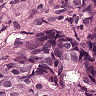
Metastatic tissue present: yes